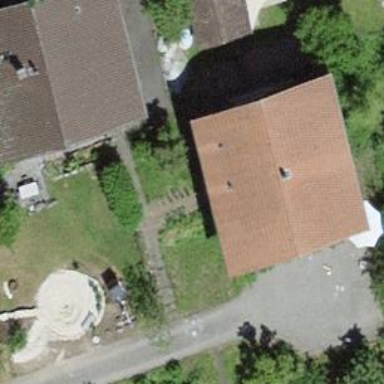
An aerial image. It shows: Simple house.